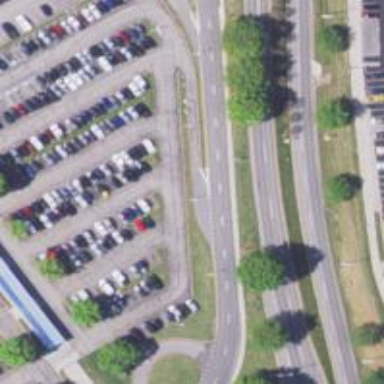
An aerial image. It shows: Tertiary link road with asphalt surface.